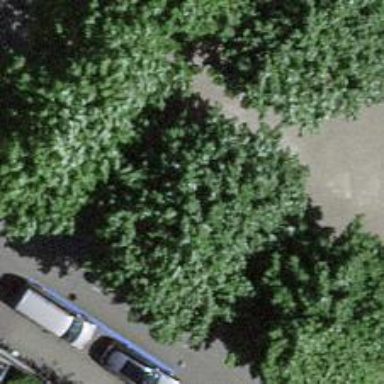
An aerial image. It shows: Deciduous broadleaved tree in park.